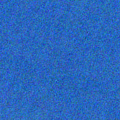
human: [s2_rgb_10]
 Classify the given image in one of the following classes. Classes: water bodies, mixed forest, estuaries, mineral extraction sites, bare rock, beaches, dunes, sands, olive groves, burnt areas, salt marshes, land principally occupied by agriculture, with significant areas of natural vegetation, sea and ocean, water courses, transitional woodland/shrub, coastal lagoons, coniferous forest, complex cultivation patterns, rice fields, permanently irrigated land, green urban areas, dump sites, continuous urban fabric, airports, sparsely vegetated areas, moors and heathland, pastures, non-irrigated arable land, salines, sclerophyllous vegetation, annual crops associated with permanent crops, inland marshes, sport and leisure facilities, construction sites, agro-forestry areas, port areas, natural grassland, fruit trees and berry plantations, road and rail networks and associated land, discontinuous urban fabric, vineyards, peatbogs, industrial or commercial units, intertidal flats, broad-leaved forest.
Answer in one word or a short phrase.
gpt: sea and ocean